Question: I want to draw a shape that has 4 sides with unequal length and the ability to drag its apexes. When I dragged an apex, the sides that are connected to it should resize accordingly.
I've found another <URL> but the proposed solution works for 'Rectangle's whereas I would like to develop a solution for trapezoidal shapes, like in the following picture:

My current code:
'''
property var selection: undefined
Image {
id: image1
anchors.fill: parent
source: "1.jpg"
MouseArea {
anchors.fill: parent
onClicked: {
if(!selection)
selection = selectionComponent.createObject(parent, {"x": parent.width / 4, "y": parent.height / 4, "width": parent.width / 2, "height": parent.width / 2})
}
}
}
Component {
id: selectionComponent
Rectangle {
id: selComp
border {
width: 2
color: "steelblue"
}
color: "#354682B4"
property int rulersSize: 18
MouseArea { // drag mouse area
anchors.fill: parent
drag{
target: parent
minimumX: 0
minimumY: 0
maximumX: parent.parent.width - parent.width
maximumY: parent.parent.height - parent.height
smoothed: true
}
onDoubleClicked: {
parent.destroy() // destroy component
}
}
Rectangle {
width: rulersSize
height: rulersSize
radius: rulersSize
color: "steelblue"
anchors.left: parent.left
anchors.top: parent.top
MouseArea {
anchors.fill: parent
drag{ target: parent; axis: Drag.XAxis }
onMouseXChanged: {
if(drag.active){
selComp.width = selComp.width - mouseX
selComp.height = selComp.height - mouseY
selComp.x = selComp.x + mouseX
selComp.y = selComp.y + mouseY
if(selComp.width < 30)
selComp.width = 30
}
}
}
}
Rectangle {
width: rulersSize
height: rulersSize
radius: rulersSize
color: "steelblue"
anchors.left: parent.left
anchors.bottom: parent.bottom
MouseArea {
anchors.fill: parent
drag{ target: parent; axis: Drag.XAxis }
onMouseXChanged: {
if(drag.active){
selComp.width = selComp.width - mouseX
selComp.height = selComp.height + mouseY
//selComp.x = selComp.x + mouseX
//selComp.y = selComp.y + mouseY
if(selComp.width < 30)
selComp.width = 30
}
}
}
}
Rectangle {
width: rulersSize
height: rulersSize
radius: rulersSize
color: "steelblue"
anchors.horizontalCenter: parent.left
anchors.verticalCenter: parent.verticalCenter
MouseArea {
anchors.fill: parent
drag{ target: parent; axis: Drag.XAxis }
onMouseXChanged: {
if(drag.active){
selComp.width = selComp.width - mouseX
selComp.x = selComp.x + mouseX
if(selComp.width < 30)
selComp.width = 30
}
}
}
}
Rectangle {
width: rulersSize
height: rulersSize
radius: rulersSize
color: "steelblue"
anchors.horizontalCenter: parent.right
anchors.verticalCenter: parent.verticalCenter
MouseArea {
anchors.fill: parent
drag{ target: parent; axis: Drag.XAxis }
onMouseXChanged: {
if(drag.active){
selComp.width = selComp.width + mouseX
if(selComp.width < 50)
selComp.width = 50
}
}
}
}
Rectangle {
width: rulersSize
height: rulersSize
radius: rulersSize
x: parent.x / 2
y: 0
color: "steelblue"
anchors.horizontalCenter: parent.horizontalCenter
anchors.verticalCenter: parent.top
MouseArea {
anchors.fill: parent
drag{ target: parent; axis: Drag.YAxis }
onMouseYChanged: {
if(drag.active){
selComp.height = selComp.height - mouseY
selComp.y = selComp.y + mouseY
if(selComp.height < 50)
selComp.height = 50
}
}
}
}
Rectangle {
width: rulersSize
height: rulersSize
radius: rulersSize
x: parent.x / 2
y: parent.y
color: "steelblue"
anchors.horizontalCenter: parent.horizontalCenter
anchors.verticalCenter: parent.bottom
MouseArea {
anchors.fill: parent
drag{ target: parent; axis: Drag.YAxis }
onMouseYChanged: {
if(drag.active){
selComp.height = selComp.height + mouseY
if(selComp.height < 50)
selComp.height = 50
}
}
}
}
}
}
'''
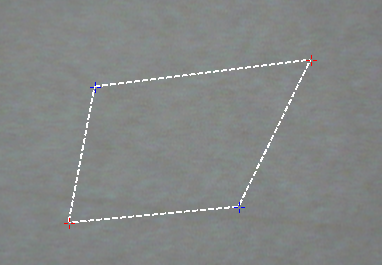
Answer: This will work:
Point.qml
'''
import QtQuick 2.0
Item {
id: root
signal dragged()
Rectangle {
anchors.centerIn: parent
width: 20
height: 20
color: "blue"
opacity: 0.3
MouseArea {
anchors.fill: parent
drag.target: root
onPositionChanged: {
if(drag.active) {
dragged()
}
}
}
}
}
'''
main.qml:
'''
import QtQuick 2.5
import QtQuick.Window 2.2
Window {
visible: true
width: 600
height: 600
Point {
id: pointA
x: 50
y: 50
}
Point {
id: pointB
x: 250
y: 50
}
Point {
id: pointC
x: 250
y: 250
}
Point {
id: pointD
x: 50
y: 250
}
Item {
anchors.fill: parent
Canvas {
id: canvas
anchors.fill: parent
onPaint: {
var ctx = canvas.getContext('2d');
ctx.moveTo(pointA.x, pointA.y);
ctx.lineTo(pointB.x, pointB.y);
ctx.lineTo(pointC.x, pointC.y);
ctx.lineTo(pointD.x, pointD.y);
ctx.lineTo(pointA.x, pointA.y);
ctx.stroke();
}
Component.onCompleted: {
pointA.dragged.connect(repaint)
pointB.dragged.connect(repaint)
pointC.dragged.connect(repaint)
pointD.dragged.connect(repaint)
}
function repaint() {
var ctx = getContext("2d");
ctx.clearRect(0, 0, canvas.width, canvas.height);
ctx.beginPath();
requestPaint()
}
}
}
}
'''